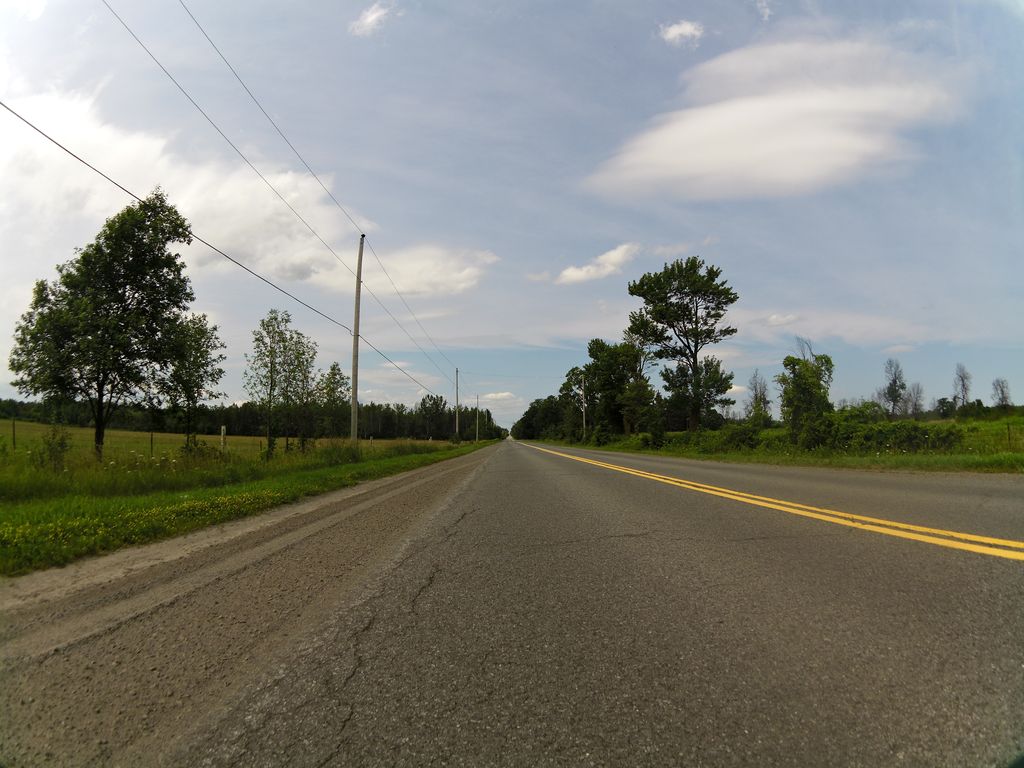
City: ottawa-gatineau